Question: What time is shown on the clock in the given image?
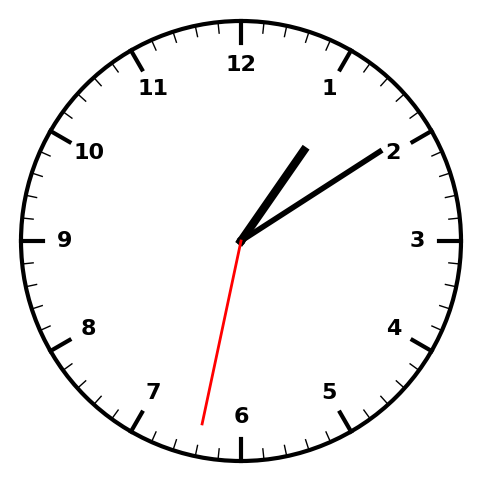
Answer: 01:09:32